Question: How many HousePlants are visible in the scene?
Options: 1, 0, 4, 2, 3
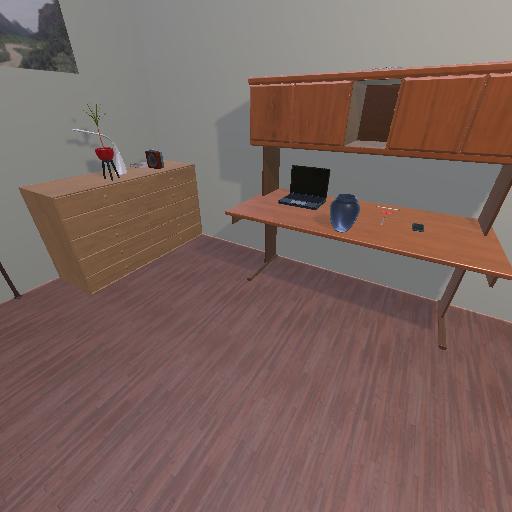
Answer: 1